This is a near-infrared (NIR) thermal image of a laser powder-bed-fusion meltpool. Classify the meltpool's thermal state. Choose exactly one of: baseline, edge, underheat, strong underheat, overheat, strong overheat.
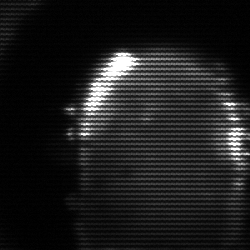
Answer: baseline